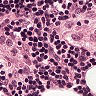
Metastatic tissue present: no